Question: I have designed a Table view , For Select Followers list to send message,
so there I can select some followers and then send them message on twitter.
> I am using UITable View with UITableViewCellAccessoryCheckmark to make
this.

> But when I scroll down table, the checked rows get unchecked every
time.
I have decleard table view and an array for selected followers in
'''
@interface FollowersListView : UIViewController<UITableViewDelegate,UITableViewDataSource>{
IBOutlet UITableView *tableFollowers;
NSMutableArray *listFollowrsName;
NSMutableArray *listSelectedFollowrsId;
}
@property(nonatomic,retain) NSMutableArray *listFollowrsName;
@property(nonatomic,retain) NSMutableArray *listSelectedFollowrsId;
@end
'''
and my tableview code is like this in file
'''
- (NSInteger)tableView:(UITableView *)tableView numberOfRowsInSection:(NSInteger)section{
return [listFollowrsName count];
}
- (UITableViewCell *)tableView:(UITableView *)tv cellForRowAtIndexPath:(NSIndexPath *)indexPath {
UITableViewCell *cell = [tv dequeueReusableCellWithIdentifier:@"CellWithSwitch"];
//if (cell == nil) {
cell = [[[UITableViewCell alloc] initWithStyle:UITableViewCellStyleDefault reuseIdentifier:@"CellWithSwitch"] autorelease];
cell.selectionStyle = UITableViewCellSelectionStyleNone;
cell.textLabel.font = [UIFont systemFontOfSize:14];
//cell.accessoryType = UITableViewCellAccessoryCheckmark;
cell.accessoryType = UITableViewCellStyleDefault;
//}
NSString *cellValue = [listFollowrsName objectAtIndex:indexPath.row];
cell.textLabel.text = cellValue;
return cell;
}
//to select a row
- (void)tableView:(UITableView *)tableView didSelectRowAtIndexPath:(NSIndexPath *)path {
UITableViewCell *cell = [tableView cellForRowAtIndexPath:path];
if (cell.accessoryType == UITableViewCellAccessoryCheckmark) {
cell.accessoryType = UITableViewCellAccessoryNone;
NSLog(@"row is un-checked %@",[NSNumber numberWithInt:path.row]);
[listSelectedFollowrsId removeObject:[NSNumber numberWithInt:path.row]];
NSLog(@"Now selected person are%@",listSelectedFollowrsId);
} else {
cell.accessoryType = UITableViewCellAccessoryCheckmark;
NSLog(@"row is checked %@",[NSNumber numberWithInt:path.row]);
[listSelectedFollowrsId addObject:[NSNumber numberWithInt:path.row]];
NSLog(@"Now selected person are%@",listSelectedFollowrsId);
}
}
'''
I guess I need to load every cell as per the already stored selected list but not getting how to do.
Can anyone guide where I'm doing wrong,
Any help would be appreciated
@Novarg
I have declared "" as a NSMutable Array in .h file and initialized in viewDidLoad method then adding/removing values in method to manage selected rows.
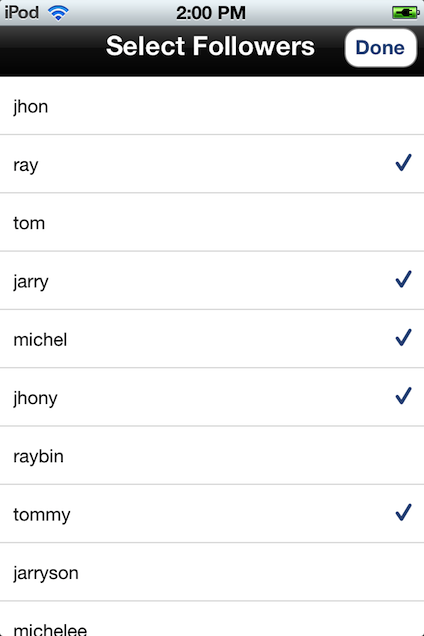
Answer: The thing is that you create a new cell every time that you scroll. The 'if (cell == nil)' condition must be there, otherwise you will just keep on re-writing the cell over and over again.
Try the following:
'''
- (UITableViewCell *)tableView:(UITableView *)tv cellForRowAtIndexPath:(NSIndexPath *)indexPath {
UITableViewCell *cell = [tv dequeueReusableCellWithIdentifier:@"CellWithSwitch"];
if (cell == nil) {
cell = [[[UITableViewCell alloc] initWithStyle:UITableViewCellStyleDefault reuseIdentifier:@"CellWithSwitch"] autorelease];
cell.selectionStyle = UITableViewCellSelectionStyleNone;
cell.textLabel.font = [UIFont systemFontOfSize:14];
cell.accessoryType = UITableViewCellStyleDefault;
}
NSString *cellValue = [listFollowrsName objectAtIndex:indexPath.row];
cell.textLabel.text = cellValue;
return cell;
}
'''
It might not work, I'm using a windows machine right now, so can't compile the code and test it myself now.
Hope it helps
If it doesn't solve the problem I'd also add a variable(probably an 'NSMutableDictionary') to keep a record of the names that have been "checked". Using that you can add the following just before 'return cell;' in 'cellForRowAtIndexPath:' method:
'''
if ([[theDictionary objectForKey:/*your key here, can be anything*/]isEqualToString:/*string or whatever, just make sure that the checked ones are different from the unchecked ones*/])
cell.accessoryType = UITableViewCellAccessoryCheckmark;
else
cell.accessoryType = UITableViewCellAccessoryNone;
'''
Here's what you should add right before 'return cell;'(didn't see the 'listSelectedFollowrsId' array before):
'''
cell.accessoryType = UITableViewCellAccessoryNone;
for (int i = 0; i < [listSelectedFollowrsId count]; i++) {
if ([[listSelectedFollowrsId objectAtIndex:i]intValue] == indexPath.row) {
cell.accessoryType = UITableViewCellAccessoryCheckmark;
}
}
'''
That will set the accessory to checkmark if the row has been previously tapped.